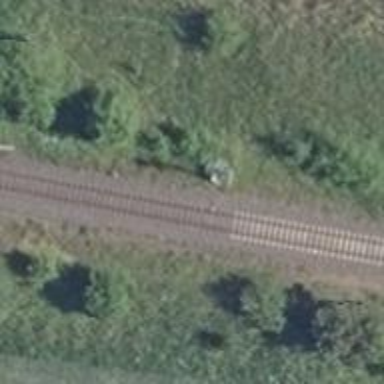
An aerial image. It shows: Railway signal.